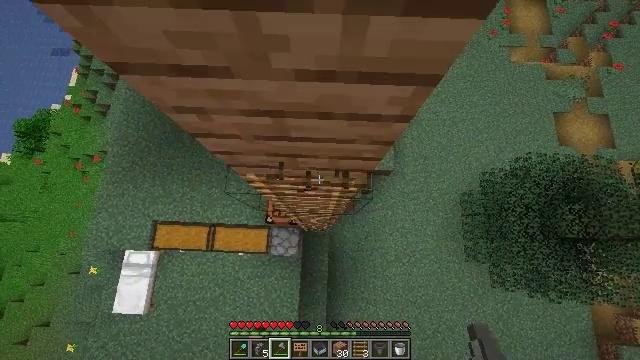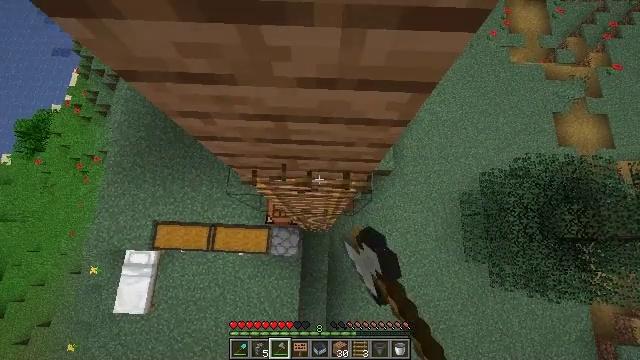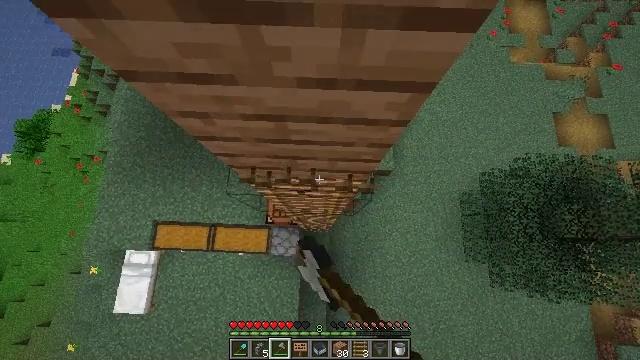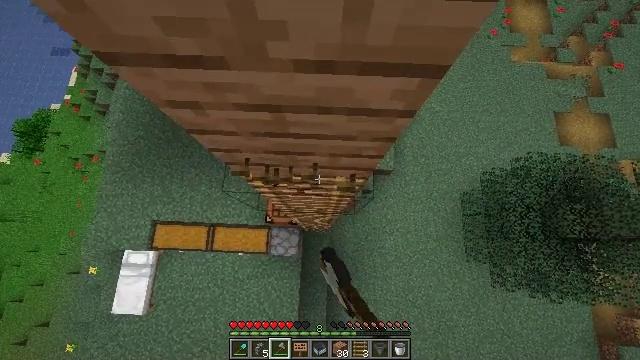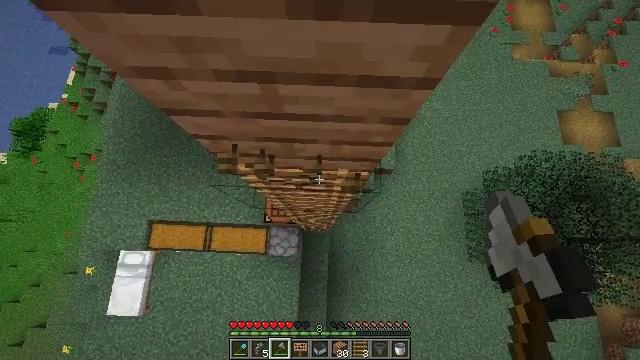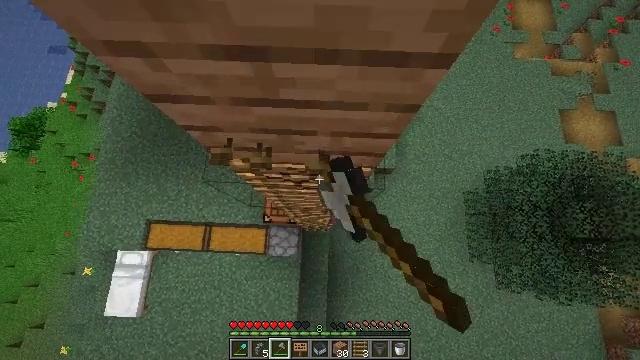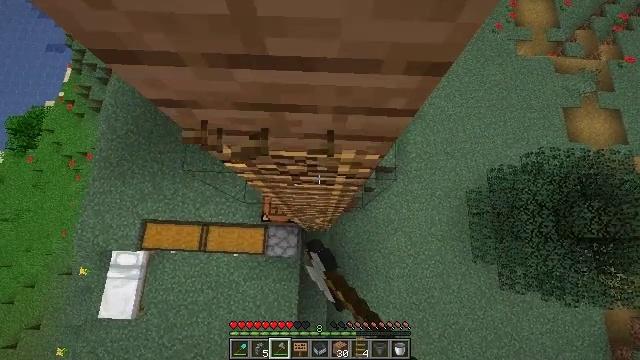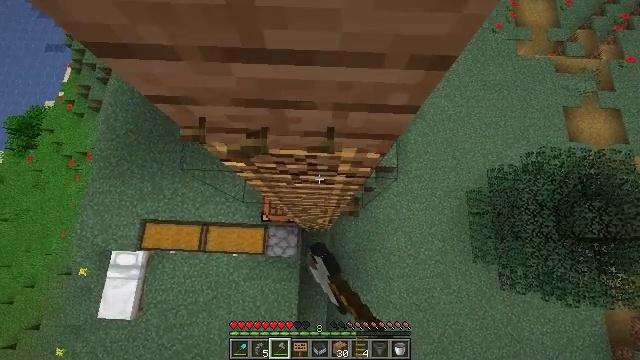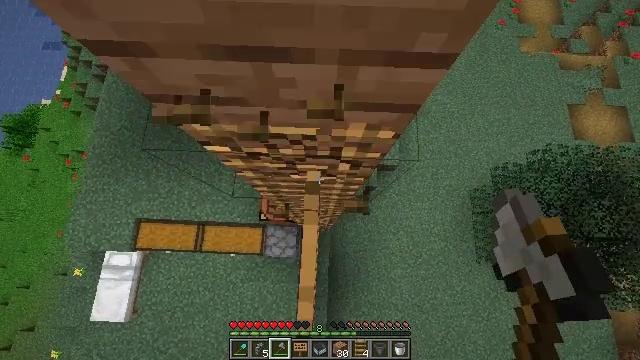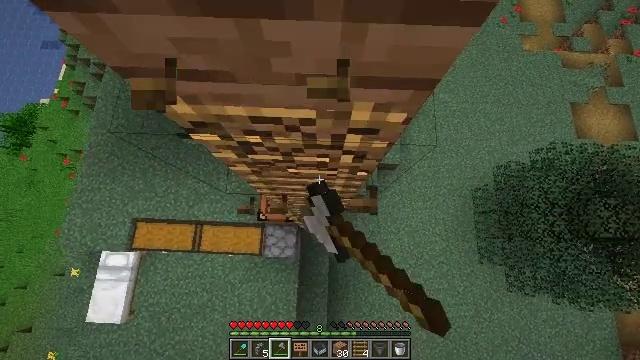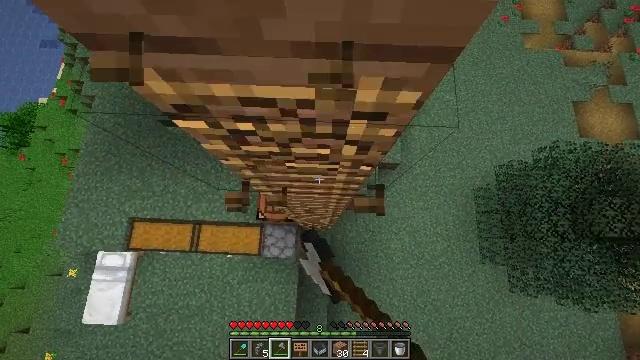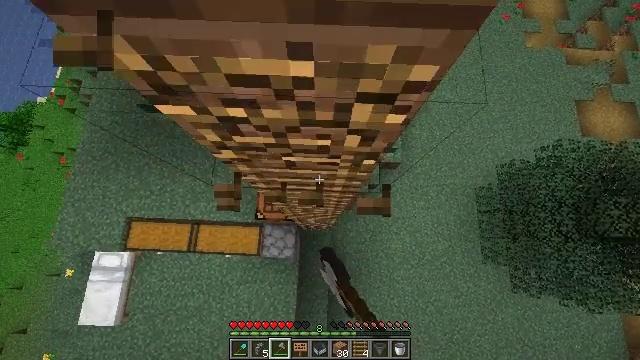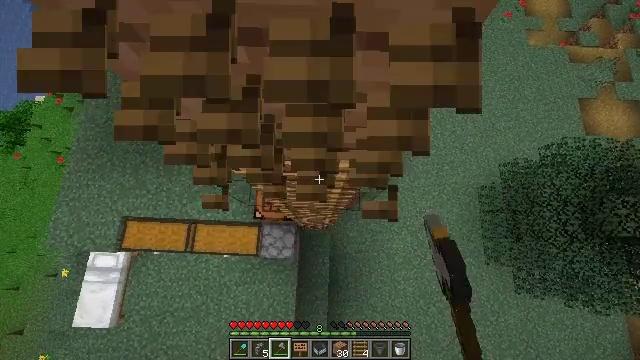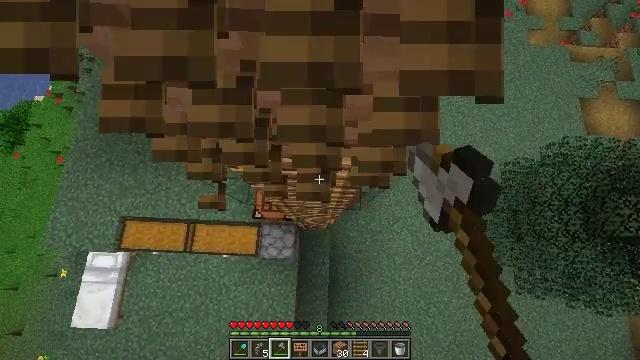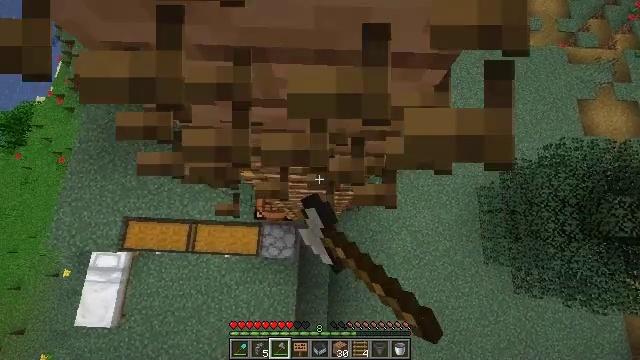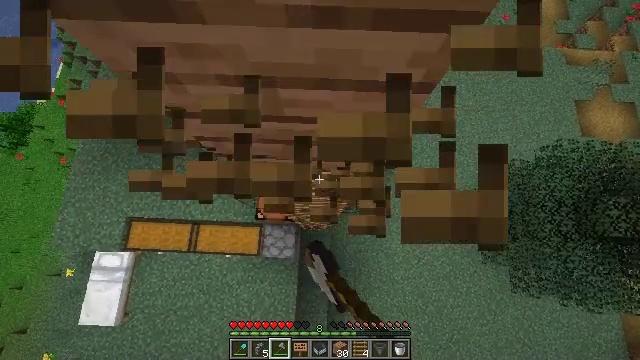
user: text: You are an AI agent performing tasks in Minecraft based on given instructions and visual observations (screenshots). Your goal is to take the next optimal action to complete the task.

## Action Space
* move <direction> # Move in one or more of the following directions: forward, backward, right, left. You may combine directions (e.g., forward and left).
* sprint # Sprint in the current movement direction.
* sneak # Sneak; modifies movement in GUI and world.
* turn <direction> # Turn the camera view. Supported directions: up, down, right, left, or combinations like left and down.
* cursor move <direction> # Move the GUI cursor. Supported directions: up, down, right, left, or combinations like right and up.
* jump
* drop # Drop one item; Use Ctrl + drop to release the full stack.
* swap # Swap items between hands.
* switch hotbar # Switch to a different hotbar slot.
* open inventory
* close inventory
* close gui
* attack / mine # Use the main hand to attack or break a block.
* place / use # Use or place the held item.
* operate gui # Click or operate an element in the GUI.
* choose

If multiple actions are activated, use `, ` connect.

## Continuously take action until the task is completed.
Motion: motion action
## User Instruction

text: Break the ladder to collect it.
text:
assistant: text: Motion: attack / mine
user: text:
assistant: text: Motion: attack / mine
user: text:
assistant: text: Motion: attack / mine
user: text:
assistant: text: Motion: attack / mine
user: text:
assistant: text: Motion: attack / mine
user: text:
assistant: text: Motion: attack / mine
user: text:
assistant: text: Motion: attack / mine
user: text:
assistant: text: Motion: attack / mine
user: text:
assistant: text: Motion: attack / mine
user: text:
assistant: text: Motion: attack / mine
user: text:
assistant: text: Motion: attack / mine
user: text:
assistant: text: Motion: attack / mine, jump
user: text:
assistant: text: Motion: attack / mine, jump
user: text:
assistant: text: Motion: attack / mine, jump
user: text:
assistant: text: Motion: attack / mine, jump
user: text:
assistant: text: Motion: attack / mine
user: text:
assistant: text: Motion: attack / mine
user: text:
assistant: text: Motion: attack / mine
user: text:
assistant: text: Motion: attack / mine
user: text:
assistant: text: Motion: attack / mine
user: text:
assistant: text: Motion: attack / mine
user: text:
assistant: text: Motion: attack / mine
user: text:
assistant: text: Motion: attack / mine
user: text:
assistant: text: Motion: attack / mine
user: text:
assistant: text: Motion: attack / mine
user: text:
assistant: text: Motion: attack / mine
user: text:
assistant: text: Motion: attack / mine, jump
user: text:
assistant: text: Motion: attack / mine, jump
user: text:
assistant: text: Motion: attack / mine, jump
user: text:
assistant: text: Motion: attack / mine, jump